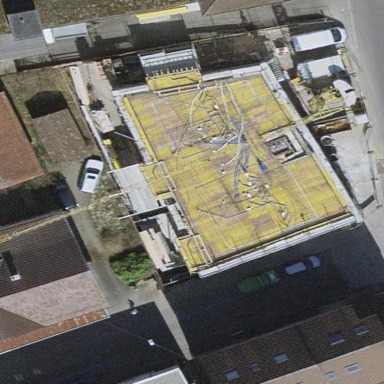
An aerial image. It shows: Building with hipped roof.